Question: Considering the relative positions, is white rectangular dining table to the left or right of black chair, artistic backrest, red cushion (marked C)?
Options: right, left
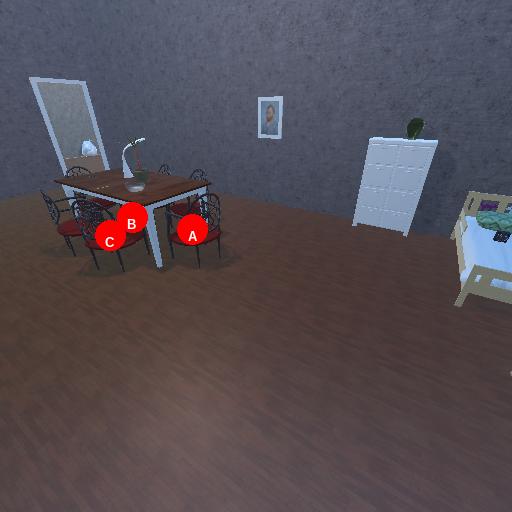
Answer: right